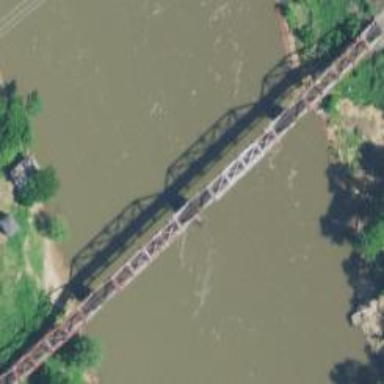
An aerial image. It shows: Viaduct railway bridge.